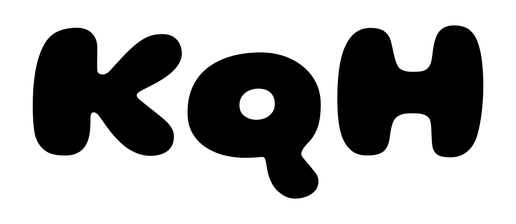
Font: Gluten_ExtraBold